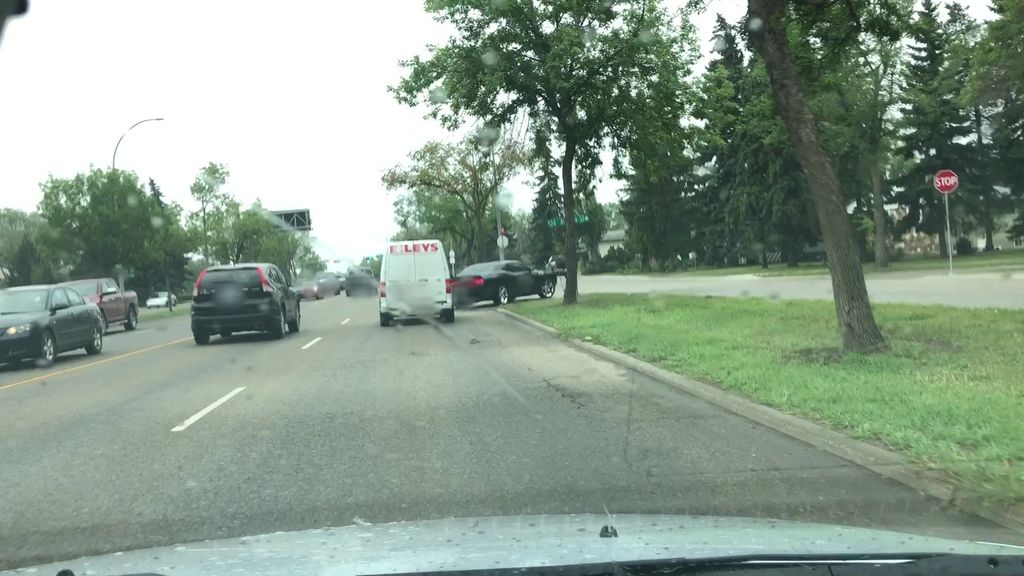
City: edmonton